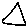
Label: triangle